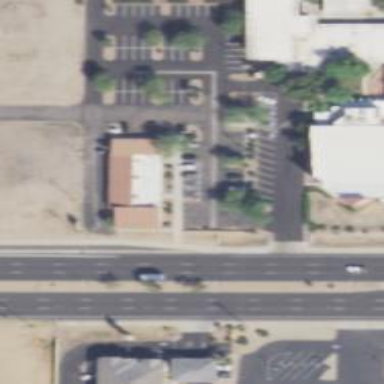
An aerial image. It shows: Healthcare clinic.